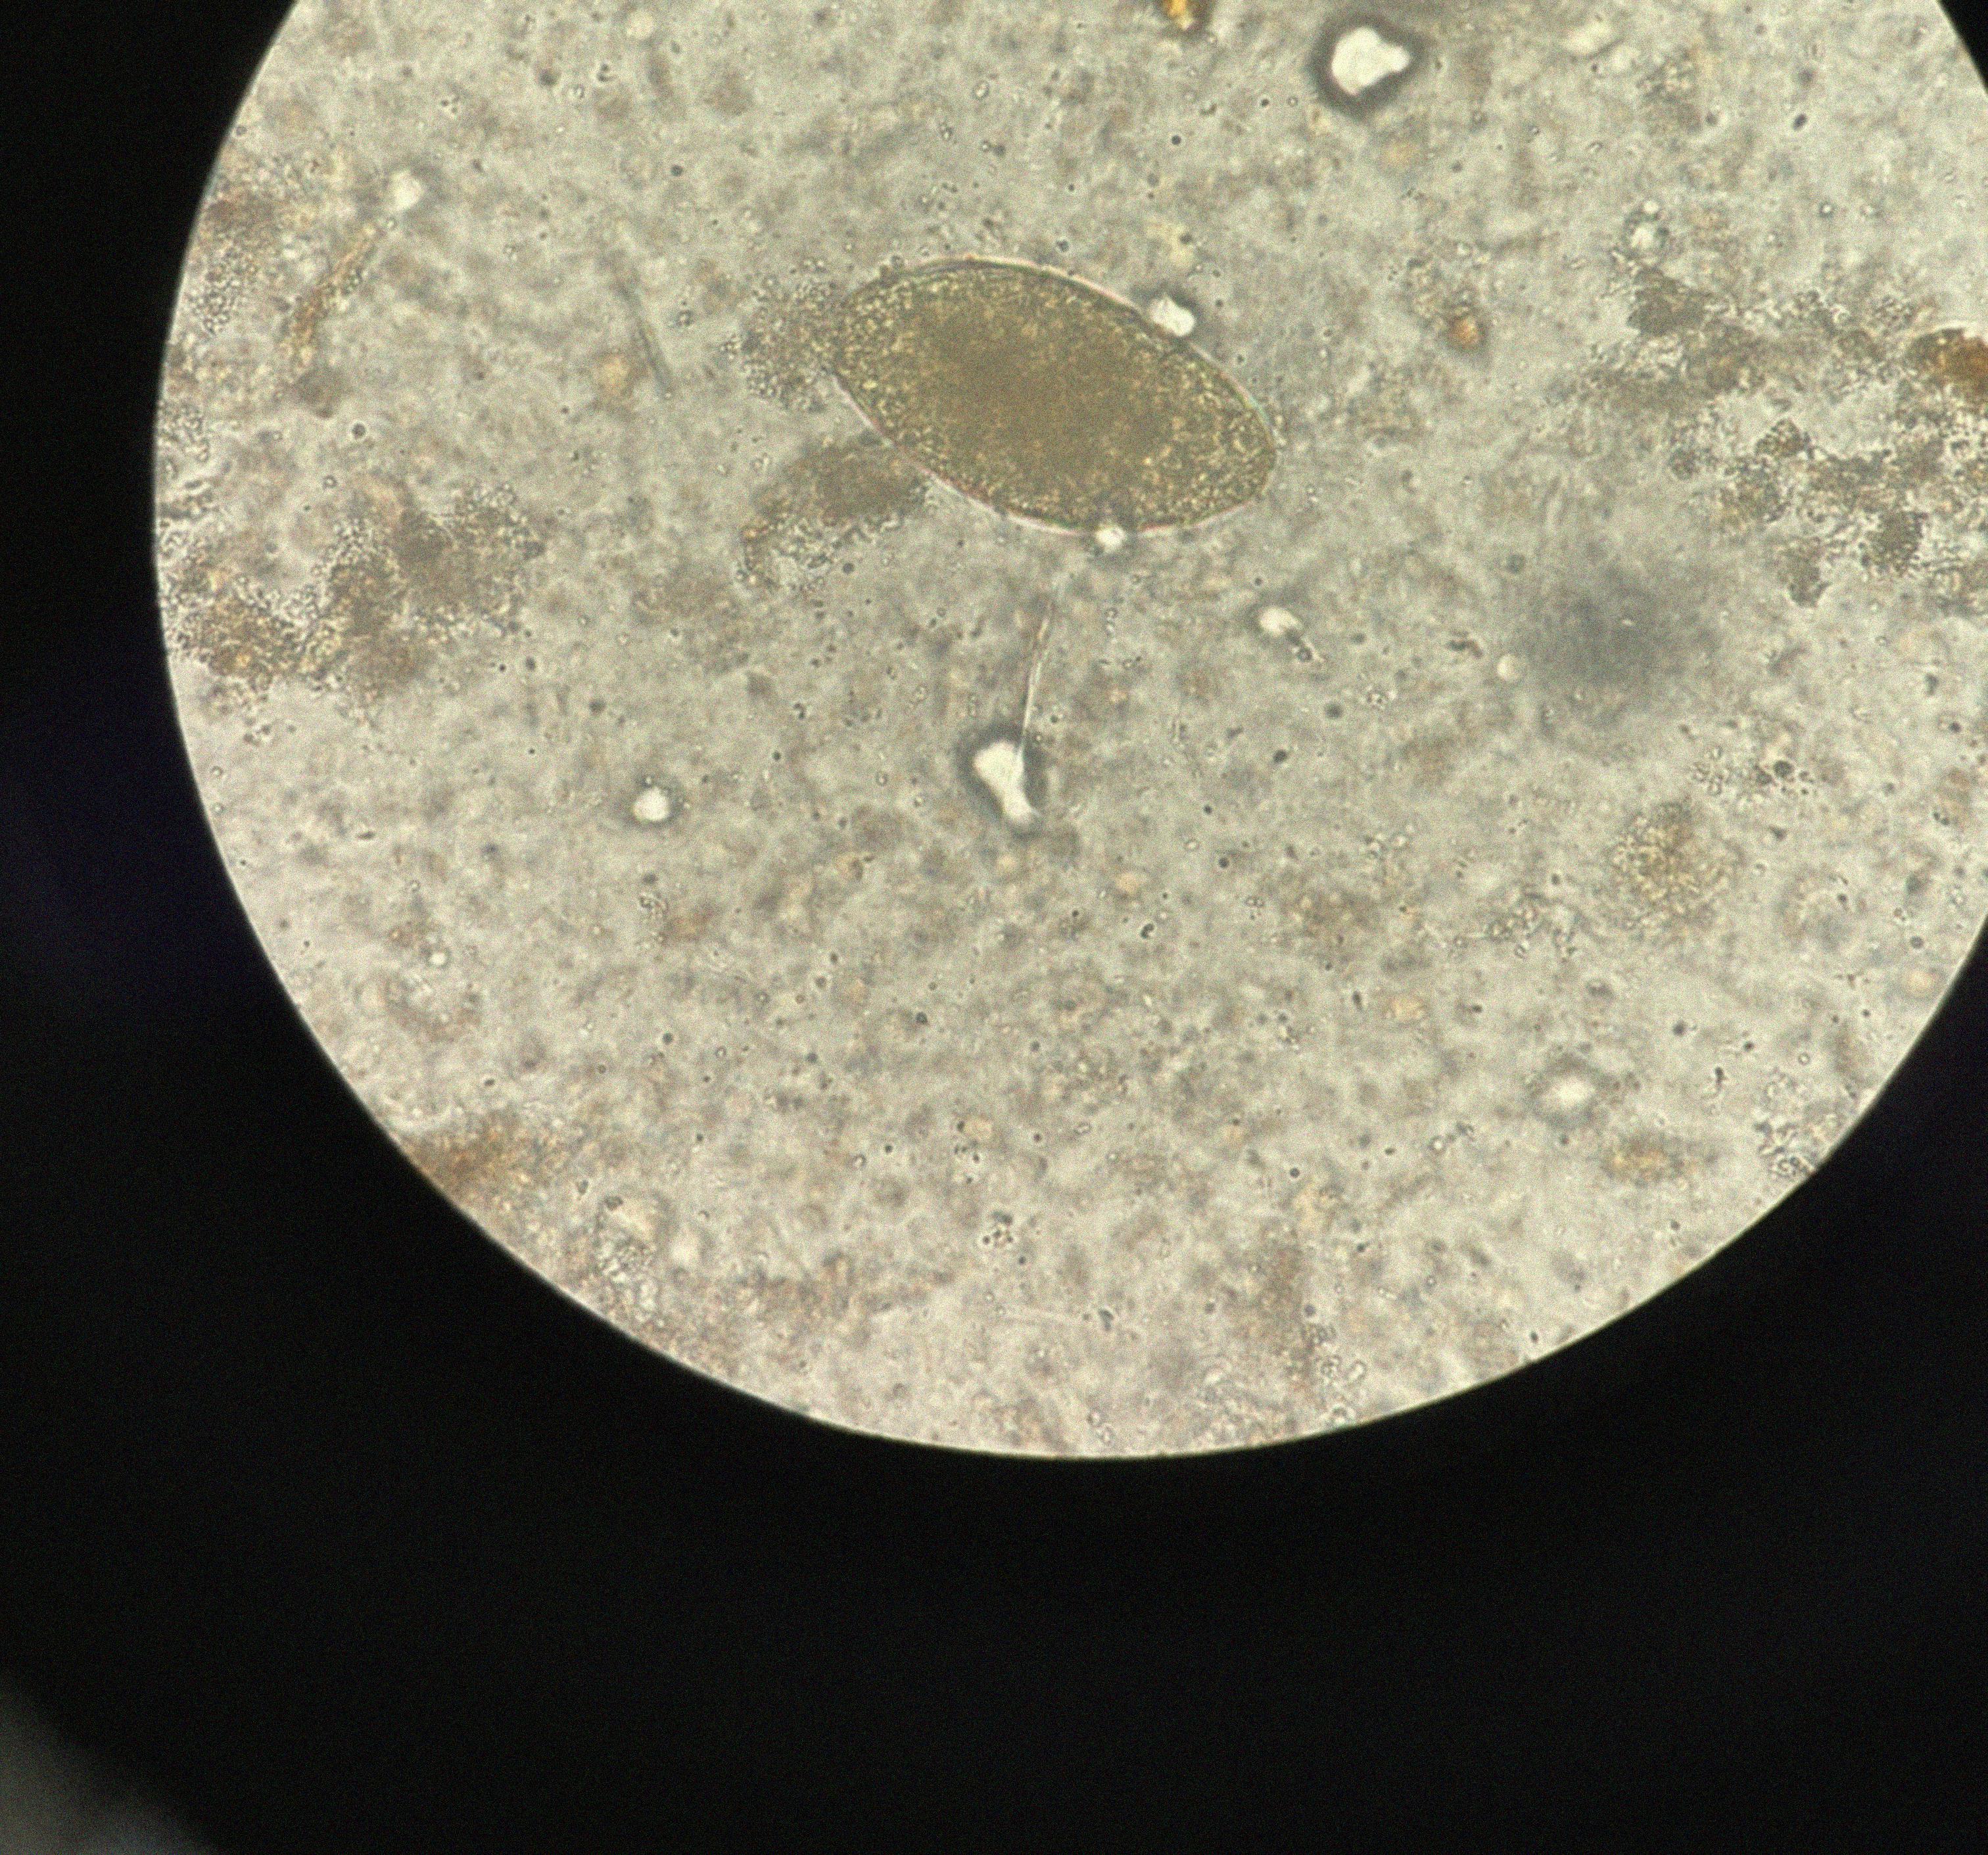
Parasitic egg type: Fasciolopsis buski